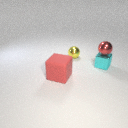
small cyan metal cube to the right of large red rubber cube